Question: I have a PNG and I'm trying to merge it on top of a JPG. With the following code
'''
$dest = imagecreatefromjpeg("example.jpg");
$src = imagecreatefrompng("example.png");
imagealphablending($dest, false);
imagesavealpha($dest, true);
imagealphablending($src, true);
imagecopymerge($dest, $src, $src2x, $src2y, 0, 0, $src2w, $src2h, 100);
header('Content-Type: image/png');
imagepng($dest, "user/".$imei."/".$picCount."_m");
imagedestroy($dest);
imagedestroy($src);
'''
Results in the following

I also tried a <URL> which said to use 'imagecopyresampled' isntead of 'imagecopymerge' but when I did that the santa hat didn't show up at all.
What do I need to change to make the santa hat keep it's transparency when merged?
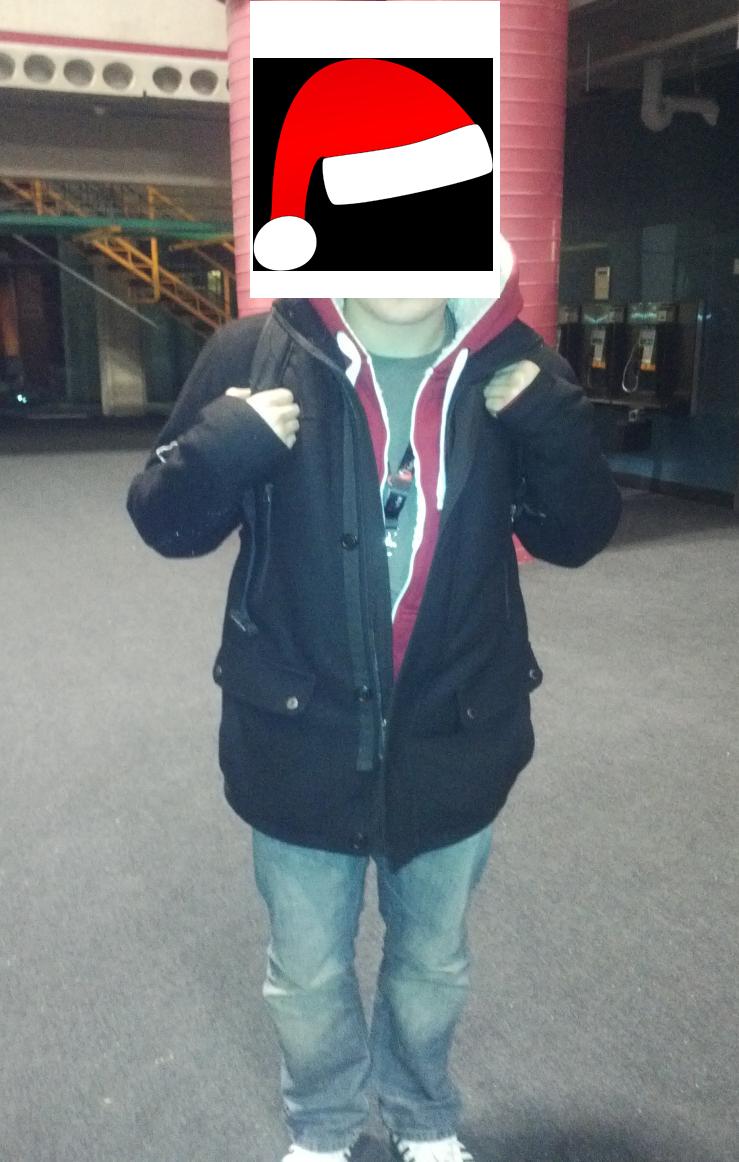
Answer: Solution required both using 'imagecopyresampled'. As well a removing lines 4 and 5 from the posted source code.
'''
imagealphablending($dest, false);
imagesavealpha($dest, true);
'''
Here is the complete working version
'''
$dest = imagecreatefromjpeg("example.jpg");
$src = imagecreatefrompng("example.png");
imagecopyresampled($dest, $src, $src2x, $src2y, 0, 0, $src2w, $src2h, $src2w, $src2h);
header('Content-Type: image/png');
imagejpeg($dest, "user/".$imei."/".$picCount."_m.jpeg");
imagedestroy($dest);
imagedestroy($src);
'''